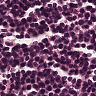
Metastatic tissue present: no